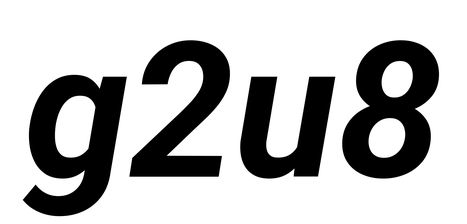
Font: Roboto-Italic_Bold_Italic